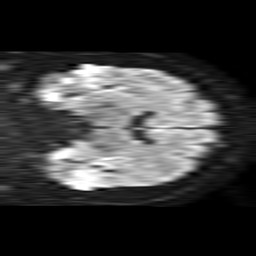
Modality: TRACE
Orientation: coronal
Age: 41
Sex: male
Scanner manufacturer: philips
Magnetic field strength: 1.5 T
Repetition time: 4.6 s
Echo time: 0.08631 s